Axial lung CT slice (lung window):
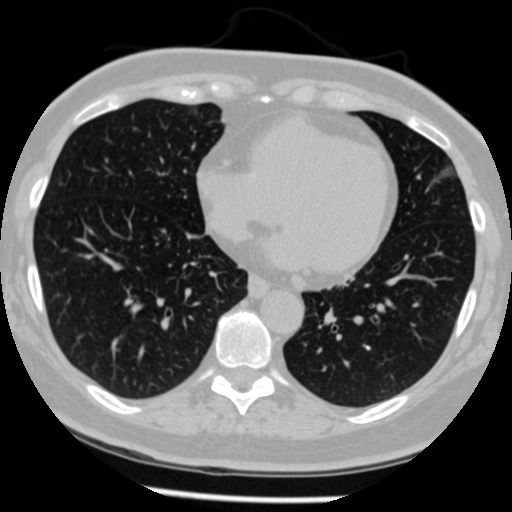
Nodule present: no